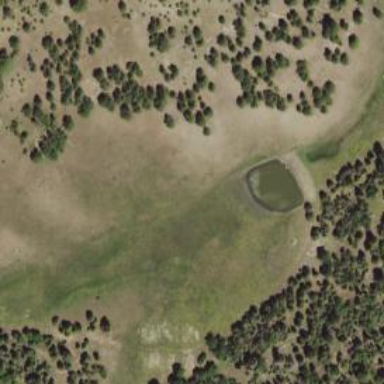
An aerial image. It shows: Reservoir area.